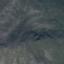
Label: HerbaceousVegetation